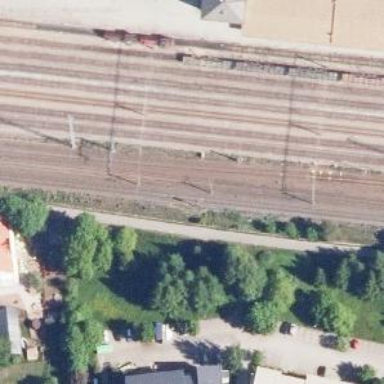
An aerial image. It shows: Railway signal.